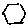
Label: hexagon